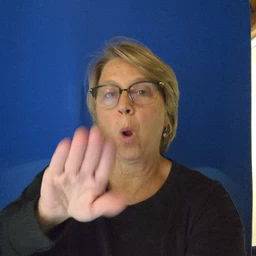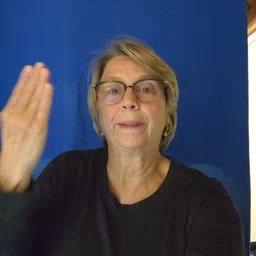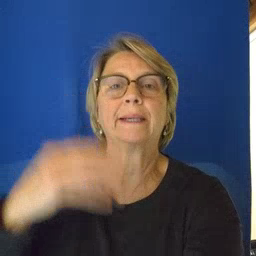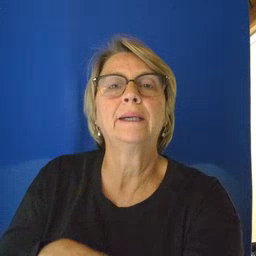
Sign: open